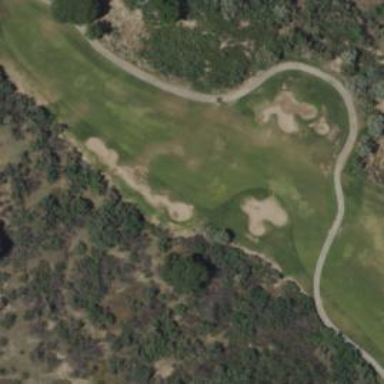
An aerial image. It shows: View of golf hole.